Question: Hello i have 4 table like this.

how to sql sintax to get like that?
thanks before. :D
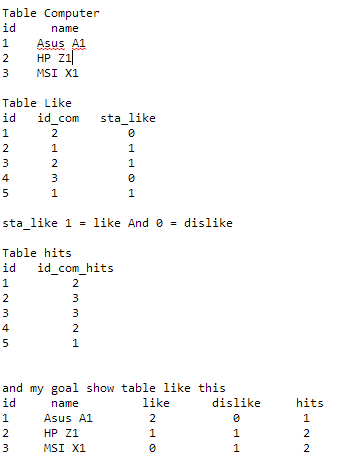
Answer: The query below will list all records in 'Computer' table whether it has a matching 'id' or not on the other tables because 'LEFT JOIN' was used. The reason for the separate calculation of number of hits of a computer is because it could yield invalid count if there are multiple matches of 'Computer' into table 'LIKE'.
'''
SELECT a.ID, a.Name,
SUM(sta_like = 1) total_like,
SUM(sta_like = 0) total_dislike,
COALESCE(totalHits, 0) total_hits
FROM Computer a
LEFT JOIN 'LIKE' b
ON a.id = b.id_com
LEFT JOIN
(
SELECT id_com_hits, COUNT(*) totalHits
FROM hits
GROUP BY id_com_hits
) c ON a.ID = c.id_com_hits
GROUP BY a.ID, a.Name
'''
- <URL>